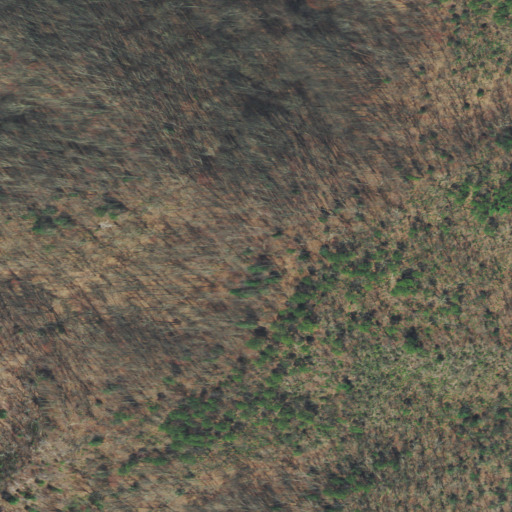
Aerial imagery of ridge(s) in Tennessee named Hampton Lead containing deciduous forest and mixed forest